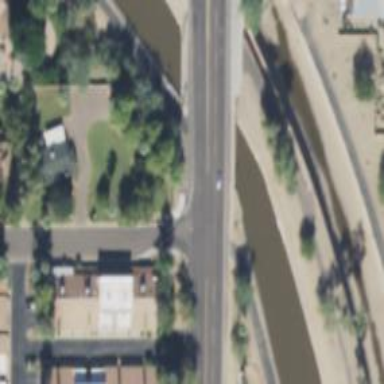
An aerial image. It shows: Footway on bridge.